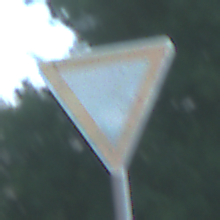
Verkehrszeichen: VorfahrtGewaehren
Umgebung: Outdoor, RoadRail
Tageszeit: MorningAfternoon
Wetter: Clear
Licht: Natural
Jahreszeit: NotSpecified
Kontrast: HighContrast